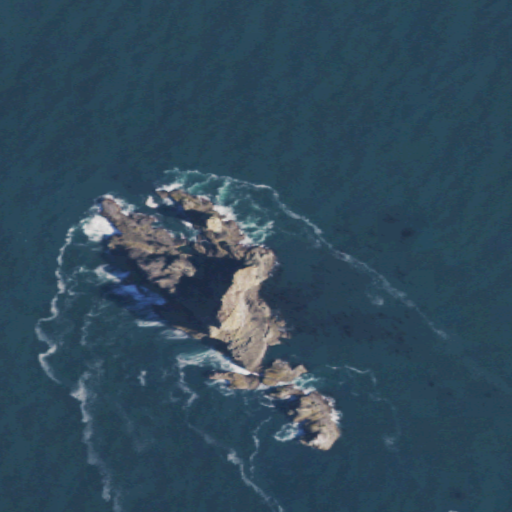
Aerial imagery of island in Washington named Dahdayla containing open water and barren land